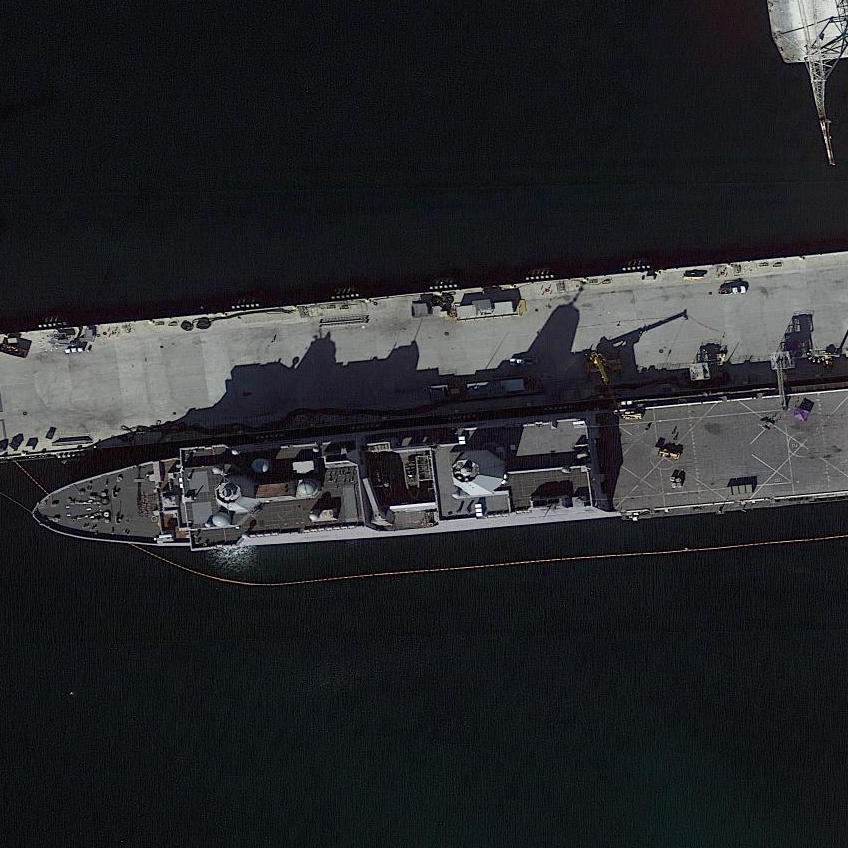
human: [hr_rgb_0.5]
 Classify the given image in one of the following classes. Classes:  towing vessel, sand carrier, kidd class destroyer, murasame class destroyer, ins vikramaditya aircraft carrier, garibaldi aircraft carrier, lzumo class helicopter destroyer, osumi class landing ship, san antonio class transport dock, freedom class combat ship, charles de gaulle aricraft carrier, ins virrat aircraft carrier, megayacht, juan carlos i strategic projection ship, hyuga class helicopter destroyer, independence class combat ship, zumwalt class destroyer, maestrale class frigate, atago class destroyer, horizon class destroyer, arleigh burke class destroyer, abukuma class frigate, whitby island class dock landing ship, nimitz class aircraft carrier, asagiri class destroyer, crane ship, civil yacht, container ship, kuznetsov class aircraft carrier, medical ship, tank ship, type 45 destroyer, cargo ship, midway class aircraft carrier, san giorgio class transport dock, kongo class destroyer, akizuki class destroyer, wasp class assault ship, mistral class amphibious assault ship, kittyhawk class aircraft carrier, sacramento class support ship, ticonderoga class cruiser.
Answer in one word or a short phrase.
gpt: San Antonio class transport dock